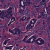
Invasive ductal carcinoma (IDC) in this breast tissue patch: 1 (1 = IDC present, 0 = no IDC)